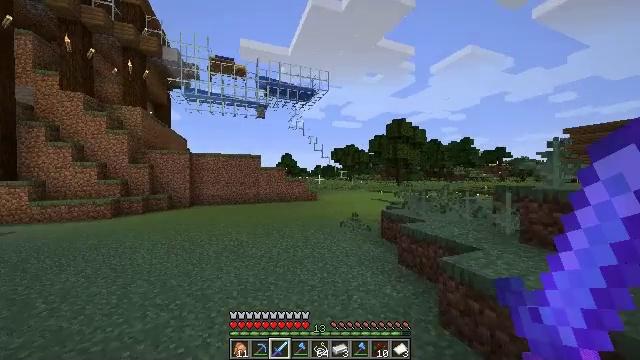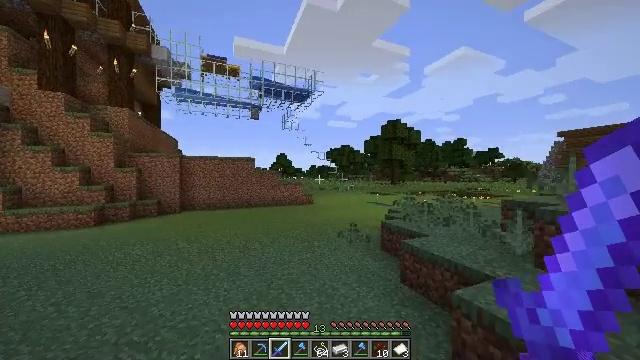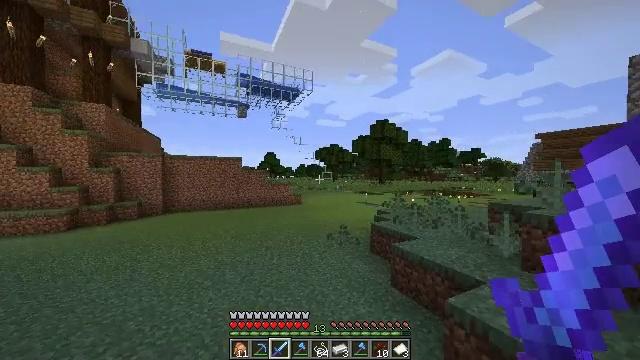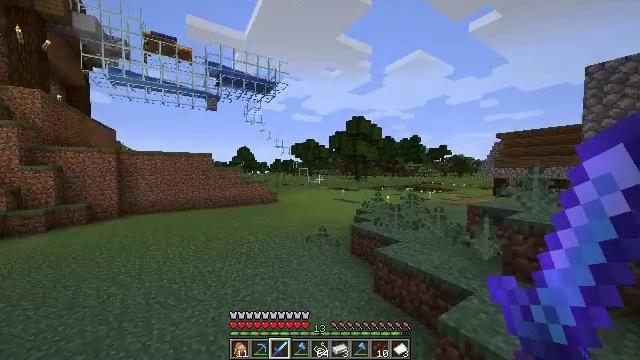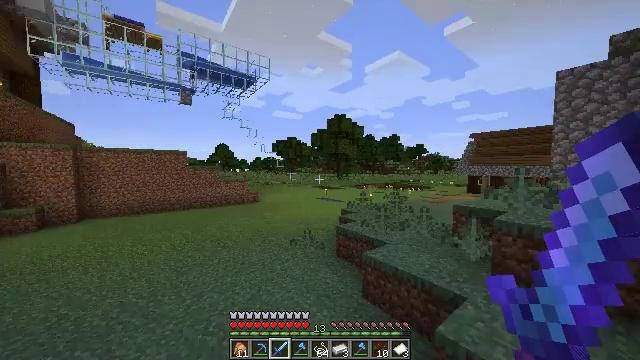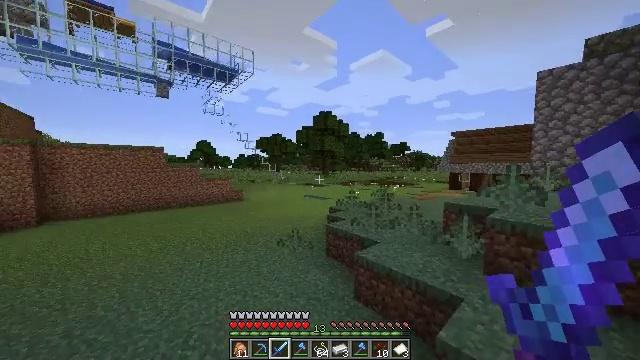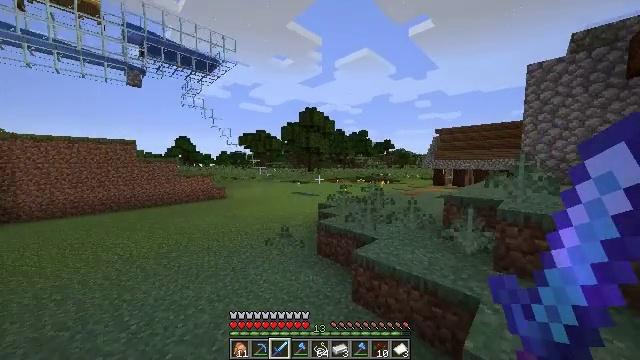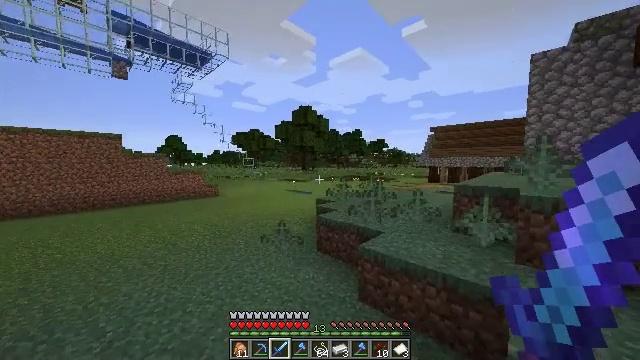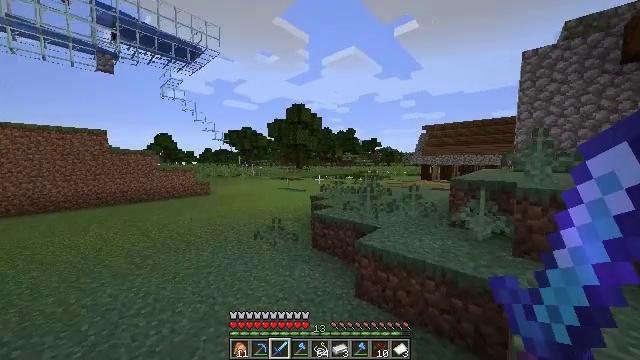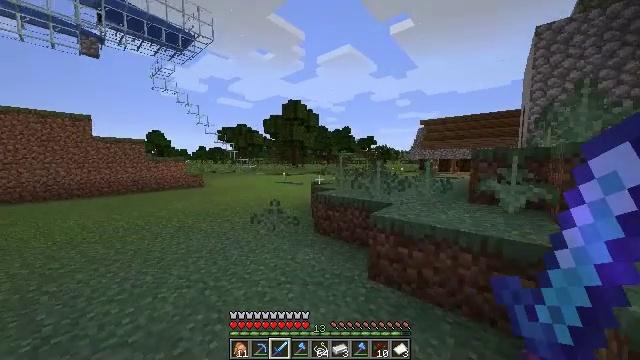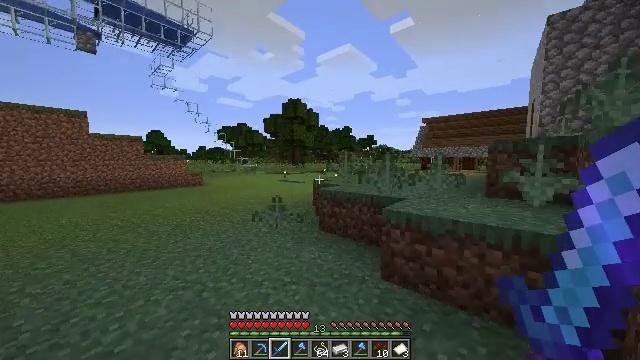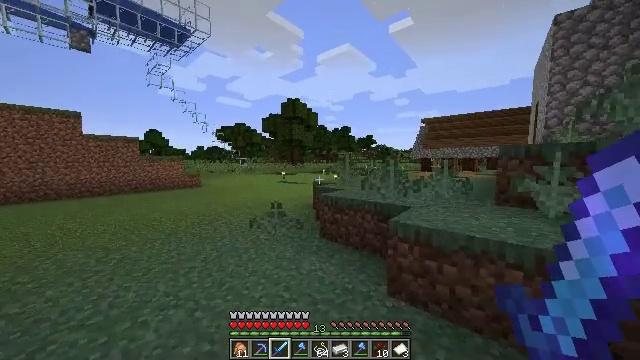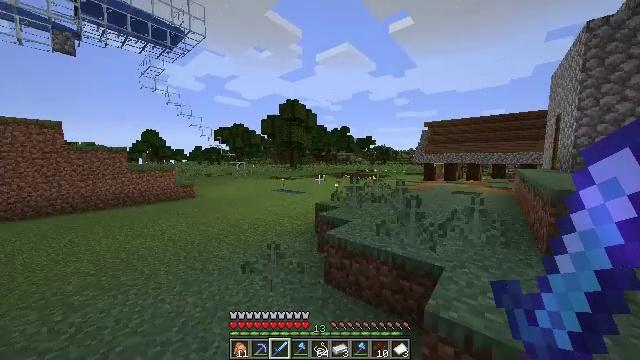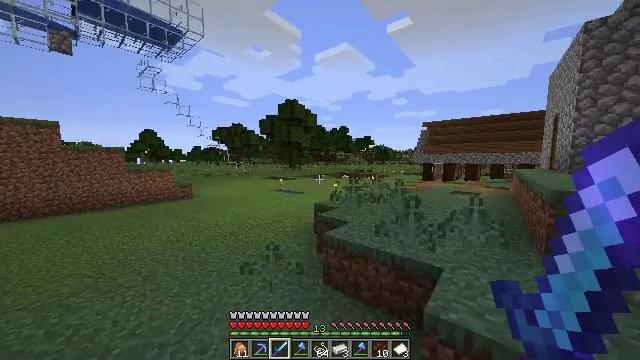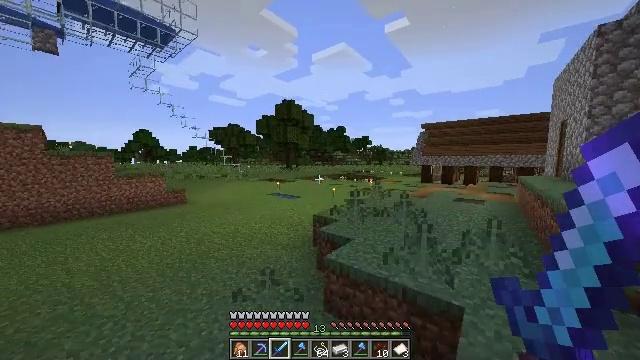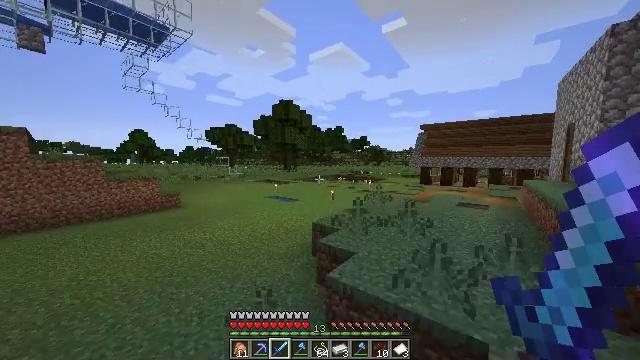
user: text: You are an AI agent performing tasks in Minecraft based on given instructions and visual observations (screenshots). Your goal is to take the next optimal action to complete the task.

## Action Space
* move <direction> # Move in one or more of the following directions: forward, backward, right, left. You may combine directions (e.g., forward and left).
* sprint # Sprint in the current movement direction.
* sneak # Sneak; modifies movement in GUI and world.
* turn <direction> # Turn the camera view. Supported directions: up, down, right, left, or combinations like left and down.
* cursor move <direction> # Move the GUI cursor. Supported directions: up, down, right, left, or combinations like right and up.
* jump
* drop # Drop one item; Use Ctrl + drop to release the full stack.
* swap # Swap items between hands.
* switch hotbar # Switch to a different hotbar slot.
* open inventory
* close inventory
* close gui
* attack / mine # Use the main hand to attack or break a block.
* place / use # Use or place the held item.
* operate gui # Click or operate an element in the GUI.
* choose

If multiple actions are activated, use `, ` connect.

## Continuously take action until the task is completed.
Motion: motion action
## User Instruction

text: Break the glass block.
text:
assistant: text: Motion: move forward, sprint, turn right, jump
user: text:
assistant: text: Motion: move forward, sprint, turn right, jump
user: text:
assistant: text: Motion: move forward, turn right and down, jump
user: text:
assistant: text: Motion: move forward, turn right, jump
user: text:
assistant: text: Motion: move forward, turn right, jump
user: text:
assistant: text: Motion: move forward, turn right, jump
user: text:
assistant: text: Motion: move forward, turn right, jump
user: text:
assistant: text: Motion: move forward, turn right, jump
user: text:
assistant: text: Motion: move forward, turn right, jump
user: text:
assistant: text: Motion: move forward, sprint, jump
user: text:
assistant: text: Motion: move forward, sprint, jump
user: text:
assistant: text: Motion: move forward, sprint, jump
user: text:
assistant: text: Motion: move forward, sprint, jump
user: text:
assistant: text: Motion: move forward, sprint, jump
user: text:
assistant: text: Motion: move forward, jump
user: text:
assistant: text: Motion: move forward, jump
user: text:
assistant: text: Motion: move forward, jump
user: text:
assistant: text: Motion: move forward, jump
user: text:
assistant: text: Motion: move forward, jump
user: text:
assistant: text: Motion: move forward, jump
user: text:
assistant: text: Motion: move forward, jump
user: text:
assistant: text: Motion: move forward, sprint, jump
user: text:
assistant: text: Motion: move forward, sprint, jump
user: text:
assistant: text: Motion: move forward, sprint, jump
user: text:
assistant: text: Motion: move forward, sprint, jump
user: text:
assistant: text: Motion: move forward, sprint, jump
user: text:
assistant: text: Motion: move forward, jump
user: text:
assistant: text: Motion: move forward, jump
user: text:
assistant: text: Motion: move forward, jump
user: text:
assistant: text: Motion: move forward, jump